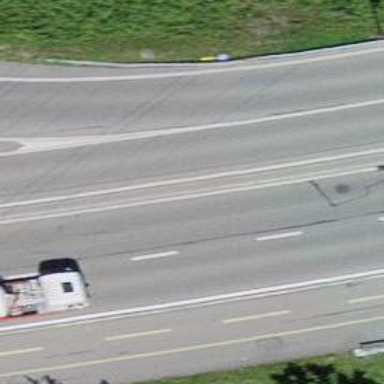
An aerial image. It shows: Secondary road with asphalt surface.